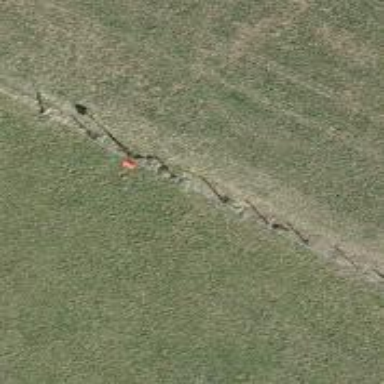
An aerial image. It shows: Pole supporting pipeline marker with roof cover.